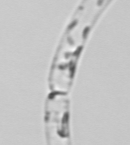
Label: Guinardia_striata